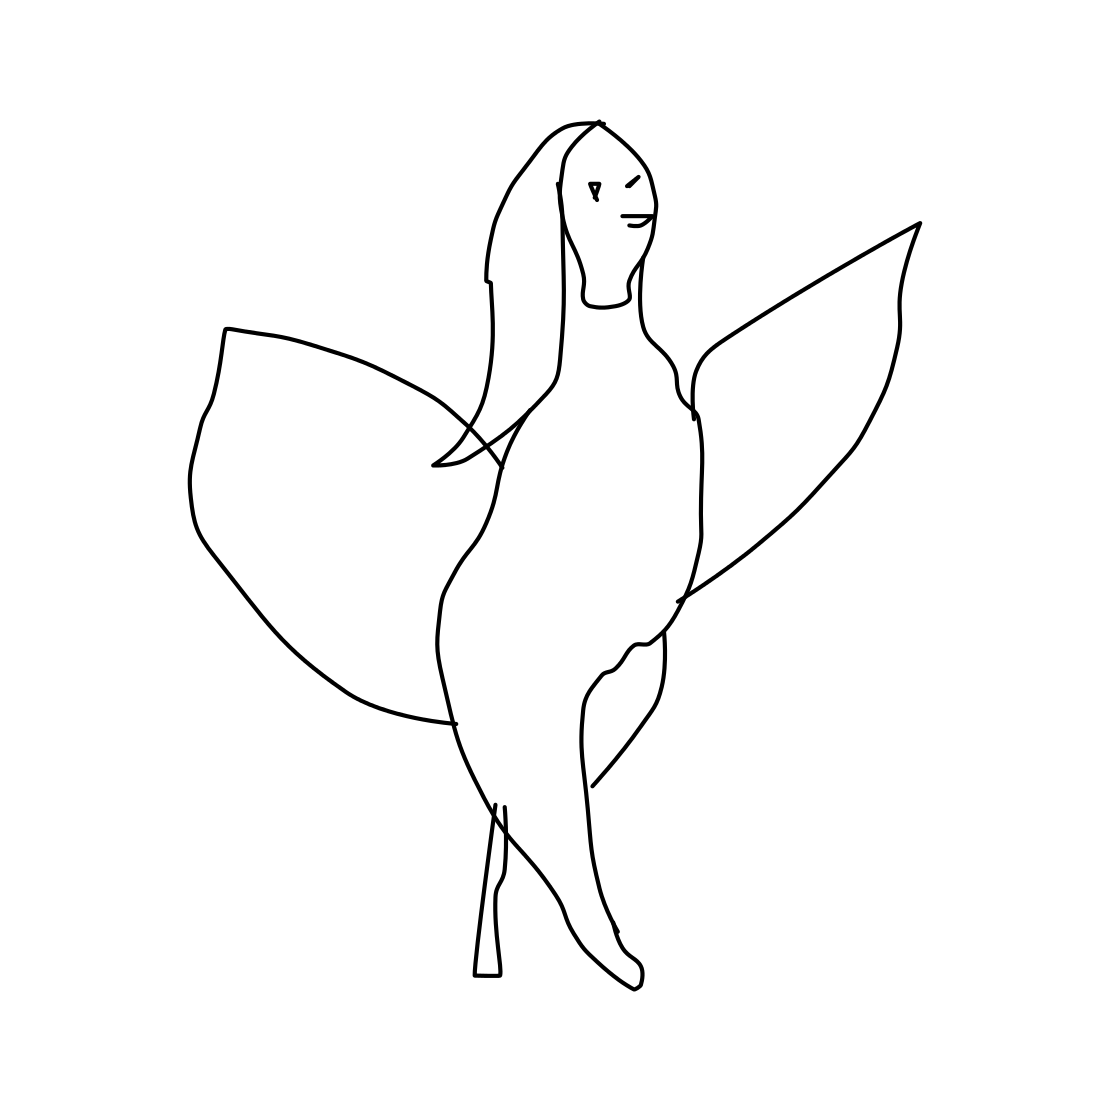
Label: angel